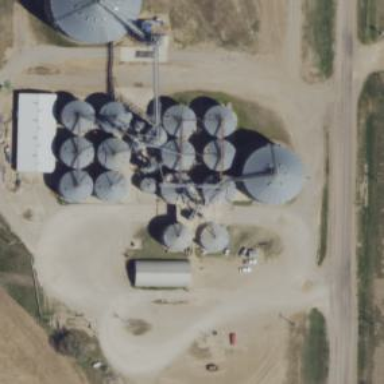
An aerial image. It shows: Silo.